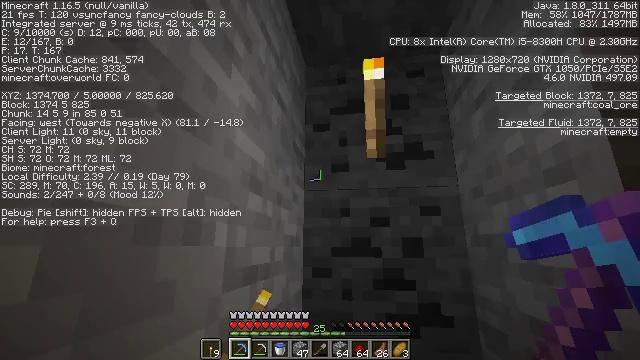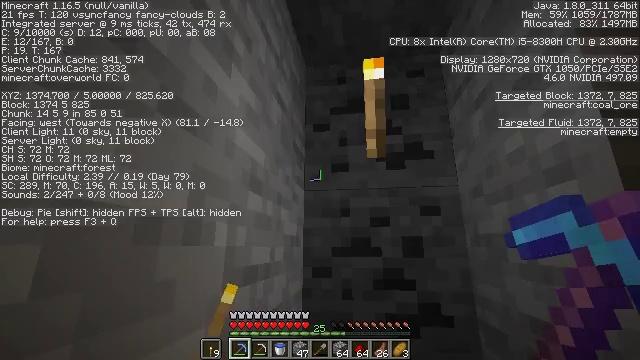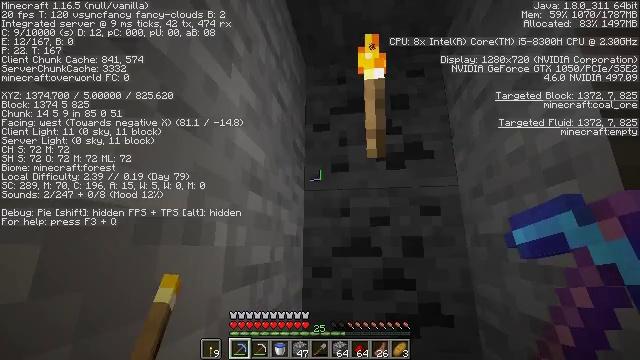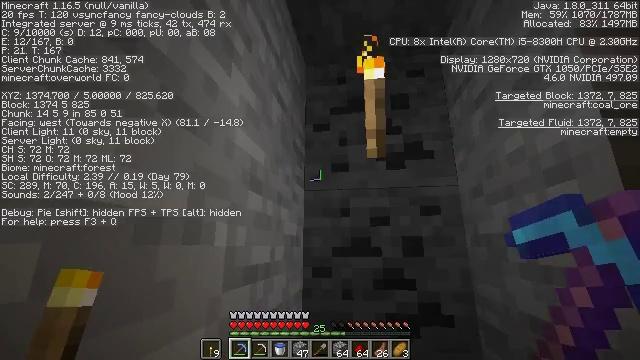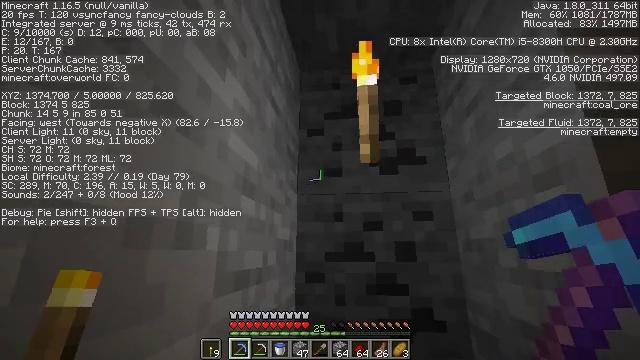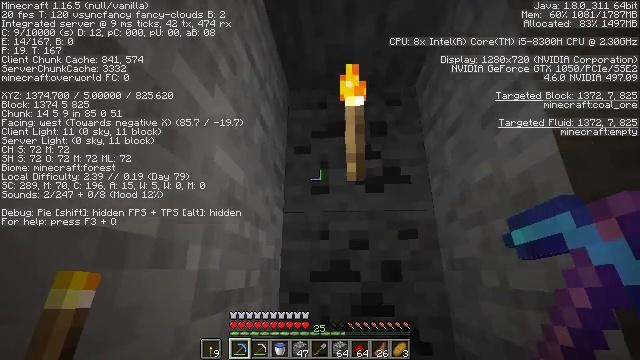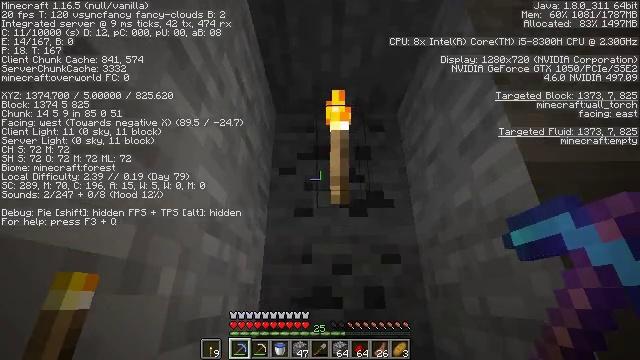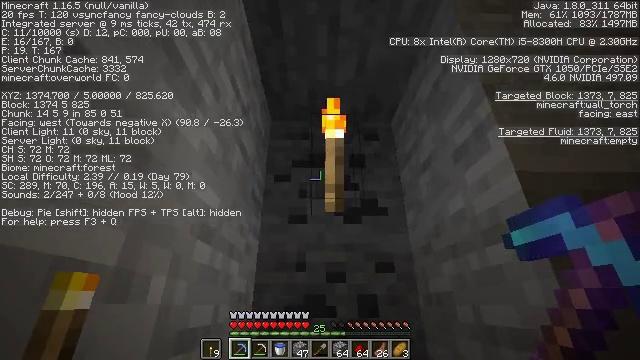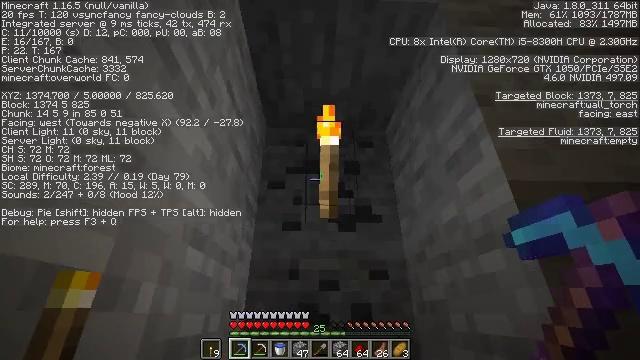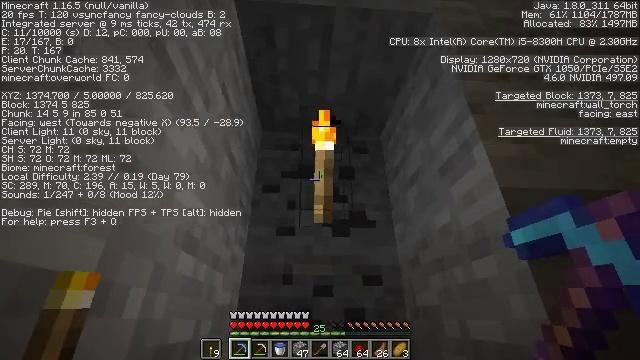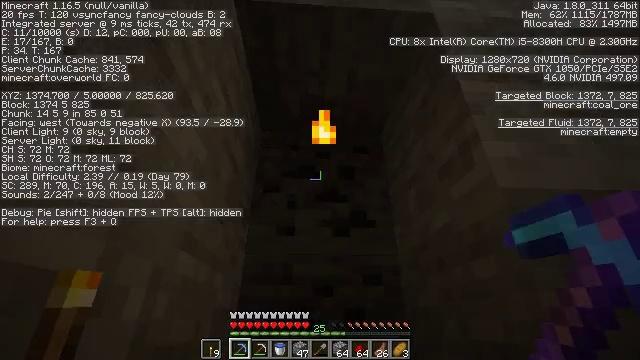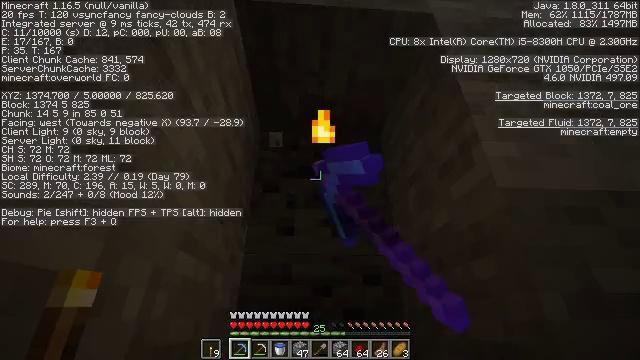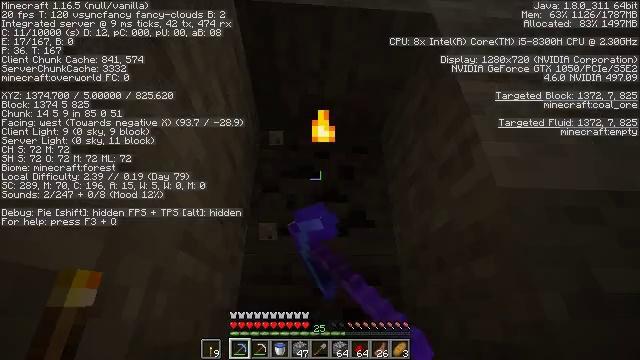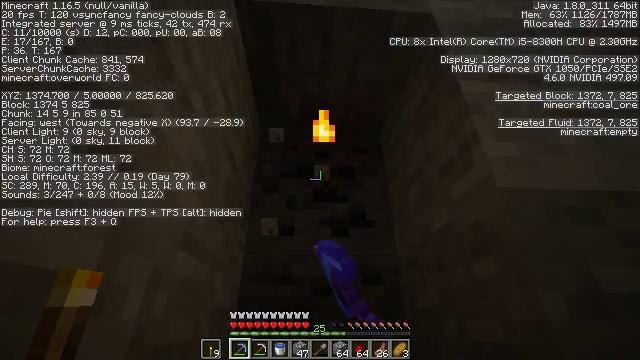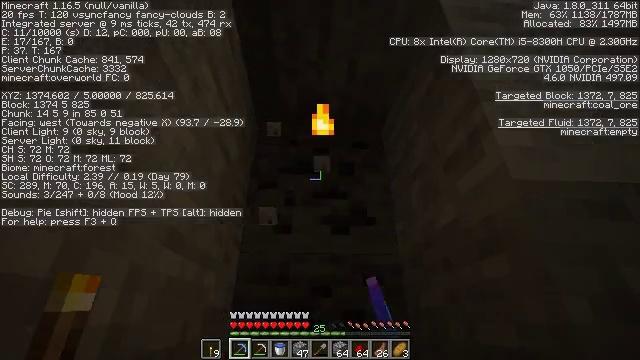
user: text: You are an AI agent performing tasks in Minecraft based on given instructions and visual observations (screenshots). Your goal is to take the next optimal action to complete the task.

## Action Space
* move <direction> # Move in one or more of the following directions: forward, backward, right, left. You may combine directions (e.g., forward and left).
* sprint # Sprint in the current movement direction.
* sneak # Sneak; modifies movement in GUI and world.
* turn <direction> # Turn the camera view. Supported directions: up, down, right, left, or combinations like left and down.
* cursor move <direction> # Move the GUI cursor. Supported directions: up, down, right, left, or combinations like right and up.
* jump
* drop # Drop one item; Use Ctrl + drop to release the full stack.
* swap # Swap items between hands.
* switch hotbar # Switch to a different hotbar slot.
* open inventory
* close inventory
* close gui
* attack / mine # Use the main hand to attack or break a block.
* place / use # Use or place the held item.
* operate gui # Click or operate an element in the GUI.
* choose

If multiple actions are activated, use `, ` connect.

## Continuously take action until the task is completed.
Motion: motion action
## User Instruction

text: Break the wall torch for relocation.
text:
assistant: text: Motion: no_op
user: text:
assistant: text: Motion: no_op
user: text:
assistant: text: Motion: no_op
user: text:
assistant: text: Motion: turn right and up
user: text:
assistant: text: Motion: turn right and up
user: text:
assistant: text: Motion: turn right and up
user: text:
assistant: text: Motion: turn right and up
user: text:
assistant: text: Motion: turn right and up
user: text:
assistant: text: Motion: turn right and up
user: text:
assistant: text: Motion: attack / mine
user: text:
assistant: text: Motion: attack / mine
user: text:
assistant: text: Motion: attack / mine
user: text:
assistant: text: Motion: attack / mine
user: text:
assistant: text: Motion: move forward
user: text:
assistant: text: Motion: no_op